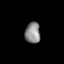
Tissue: prostate
Cell type: T cells
Senescence score: 0.3193
Nuclear area (px): 316
Mean DAPI intensity: 138.301